Interaction volume radius: 10 \u00c5
Interaction volume height: 15 \u00c5
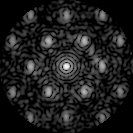
Disorder parameter: 0.4395